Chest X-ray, AP view. Patient: 69 years old, sex M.
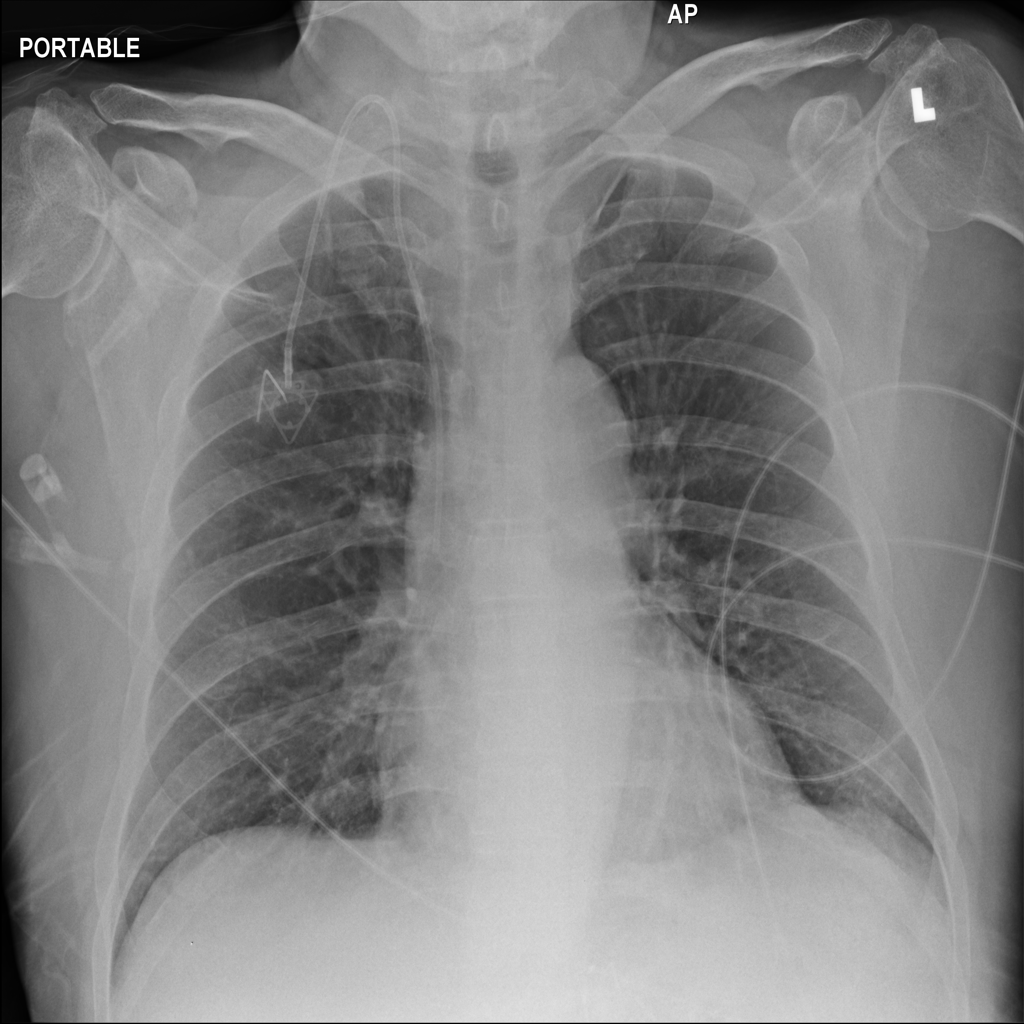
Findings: Infiltration